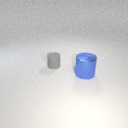
small gray rubber cylinder behind large blue metal cylinder